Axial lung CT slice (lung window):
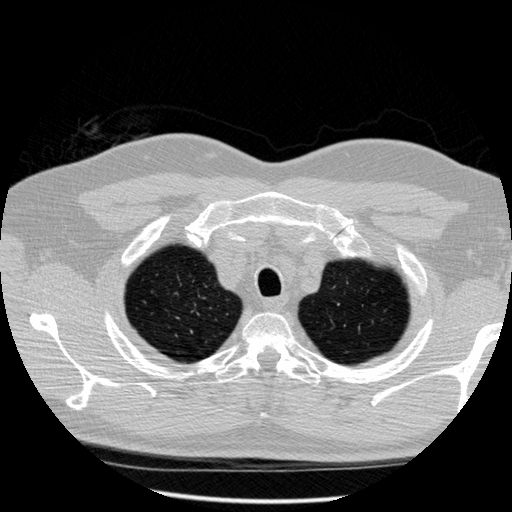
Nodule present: no